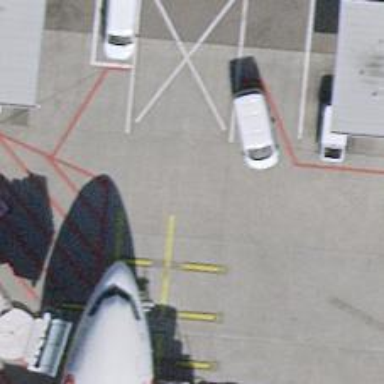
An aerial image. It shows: Airport parking position.